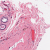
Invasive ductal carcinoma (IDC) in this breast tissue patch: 0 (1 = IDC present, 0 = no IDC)